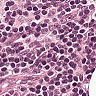
Metastatic tissue present: no